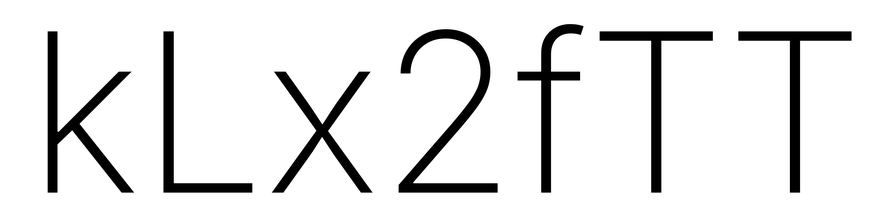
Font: Inter_ExtraLight